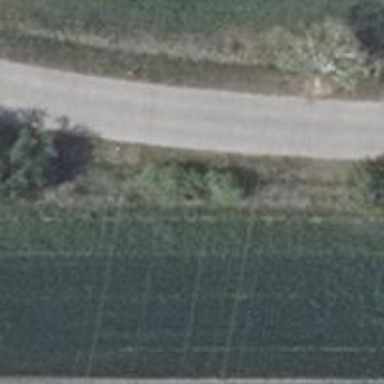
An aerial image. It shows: Unclassified road.